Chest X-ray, PA view. Patient: 41 years old, sex M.
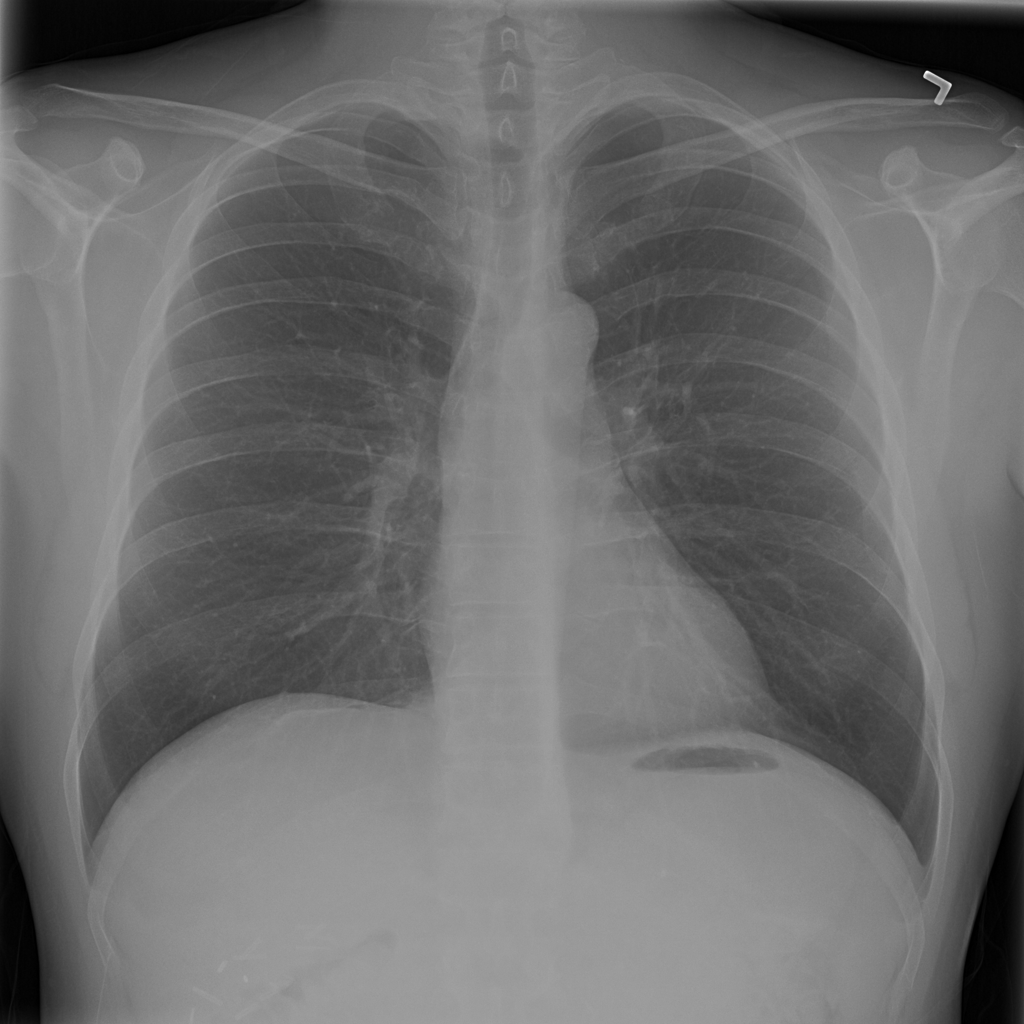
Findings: No Finding